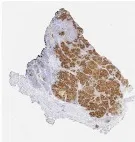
Patient 1. Chromogranin immunohistochemical stain [IHC], both at x20 original magnification.
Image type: pathology (immunostaining)